Interaction volume radius: 5 \u00c5
Interaction volume height: 10 \u00c5
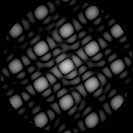
Disorder parameter: 0.05326